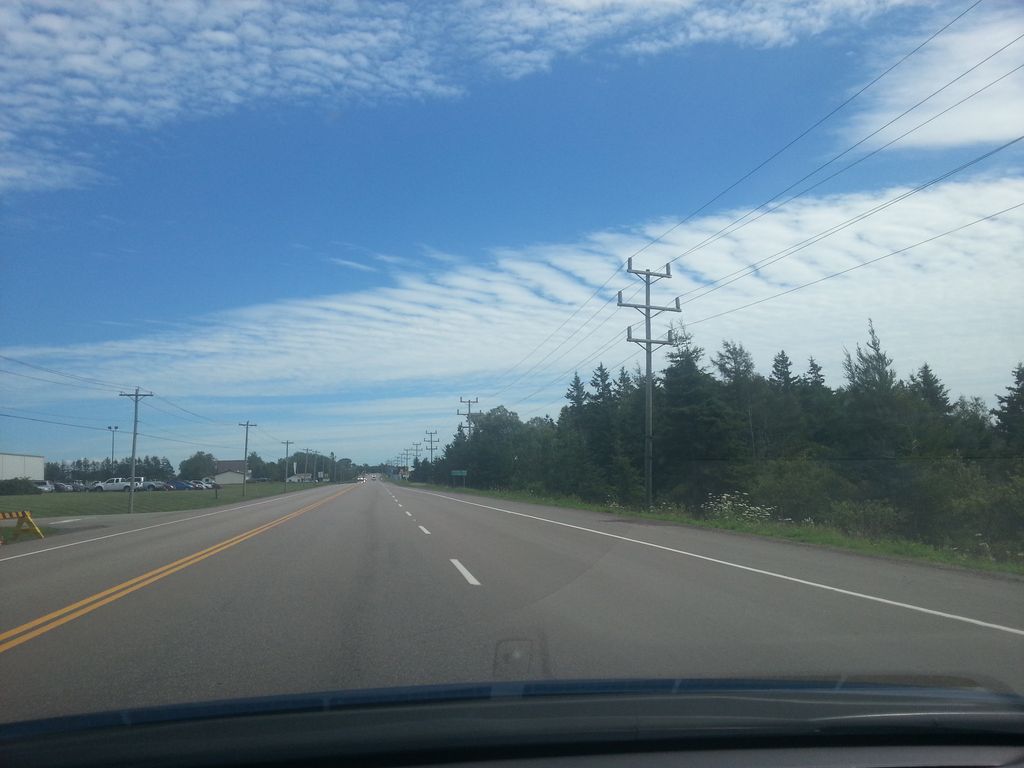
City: charlottetown